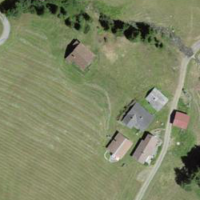
EUNIS habitat code: 26
Species observed at this site:
Sambucus racemosa